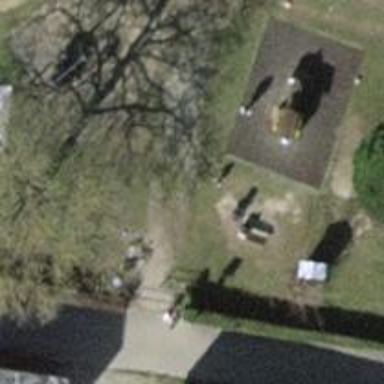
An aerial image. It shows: Outdoor public bookcase.